Question: I'm trying to find a function that would help me draw a line between 2 given GPS coordinates, and .
I've tried the traditional Cartesian formula y=mx+b where m=(y2-y1)/(x2-x1), but GPS coordinates don't seem to behave that way.
What would be a formula/algorithm that could help me achieve my goal.
PS: I'm using Google Maps API but let's keep this implementation agnostic if possible.
: My implementation was wrong and it seems the algorithm is actually working as stated by some of the answers. My bad :(

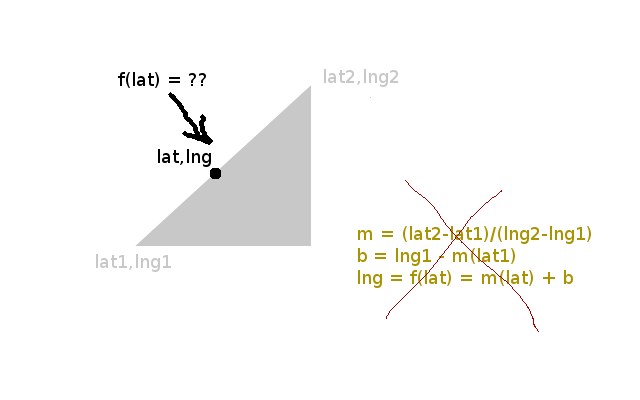
Answer: What you want to do should actually work. Keep in mind however that if north is on top, the horizontal (x) axis is the LONGITUDE and the vertical (y) axis is the LATITUDE (I think you might have confused this).
If you parametrize the line as lat = func(long) you will run into trouble with vertical lines (i.e. those going exactly north south) as the latitude varies while the longitude is fixed.
Therefore I'd rather use another parametrization:
'''
long(alpha) = long_1 + alpha * (long_2 - long_1)
lat(alpha) = lat_1 + alpha * (lat_2 - lat_1)
'''
and vary 'alpha' from 0 to 1.
This will not exactly coincide with a <URL>.